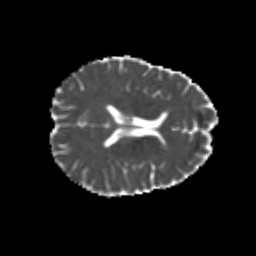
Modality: MD
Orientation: axial
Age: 22
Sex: female
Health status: healthy
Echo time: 0.074 s